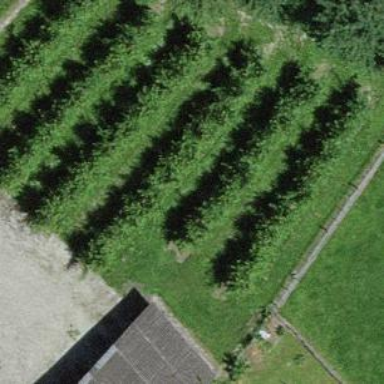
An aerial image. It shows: Orchard.